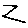
Label: zigzag